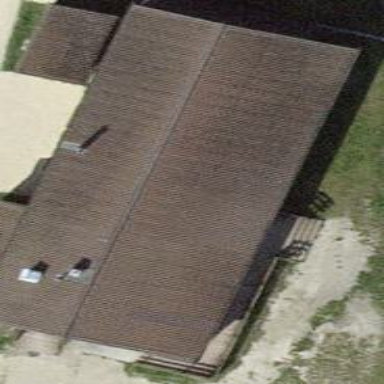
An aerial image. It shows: Shed.